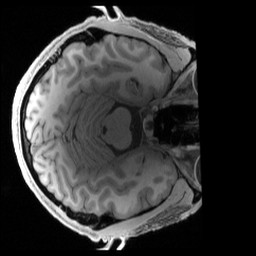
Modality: T1w
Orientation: axial
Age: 24
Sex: male
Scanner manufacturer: siemens
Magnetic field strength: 3 T
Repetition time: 2.4 s
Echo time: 0.00224 s